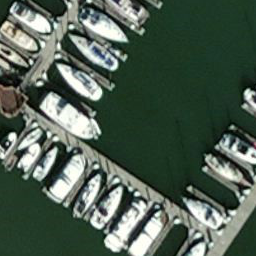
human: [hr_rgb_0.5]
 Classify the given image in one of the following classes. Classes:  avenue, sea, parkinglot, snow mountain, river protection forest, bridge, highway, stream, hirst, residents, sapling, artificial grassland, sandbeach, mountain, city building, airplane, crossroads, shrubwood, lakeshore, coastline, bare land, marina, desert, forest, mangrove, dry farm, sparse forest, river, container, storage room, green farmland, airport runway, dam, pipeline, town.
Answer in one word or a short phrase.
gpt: marina